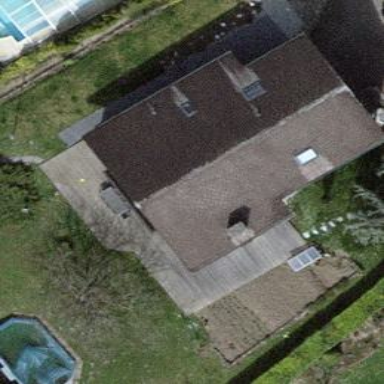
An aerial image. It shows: Garden enclosed by fence.